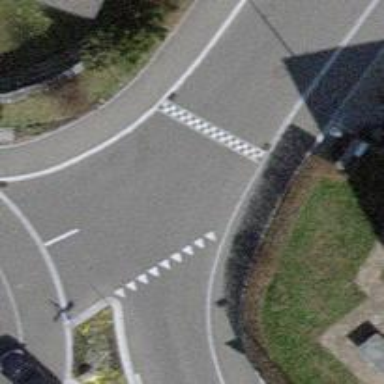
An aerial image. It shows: Traffic calming table.